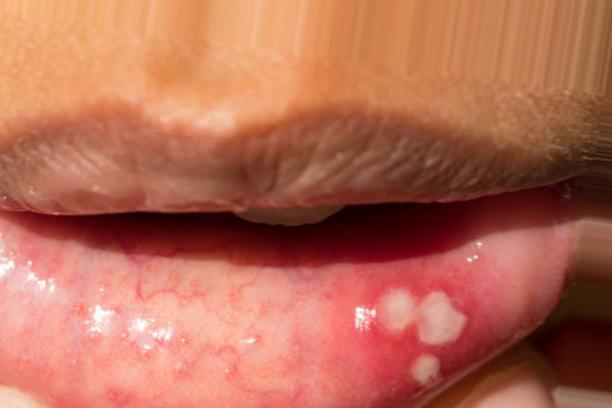
Condition: Mouth Ulcer